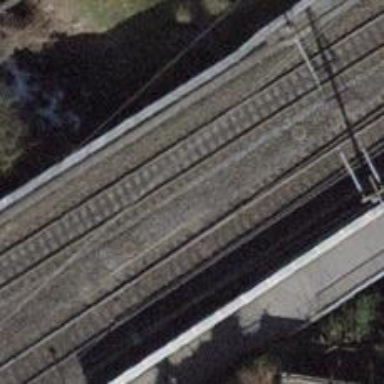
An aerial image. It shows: Single-track railway bridge with contact lines for electrification.